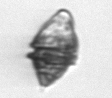
Label: Kryptoperidinium_triquetrum